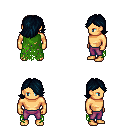
a pixel art fantasy rpg character, male body template, human, tanned skin, green tattered cape, magenta pants, raven swoop hairstyle, four views (front, back, left, right), 2x2 character sprite sheet, small pixel art, hard edges, no anti-aliasing